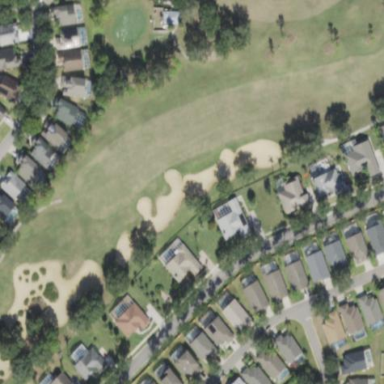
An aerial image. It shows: Golf bunker filled with natural sand.